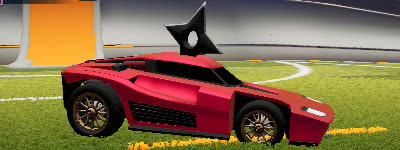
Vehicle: breakout